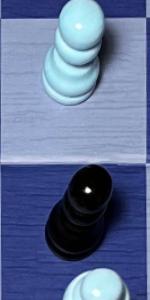
Label: Pawn_Black